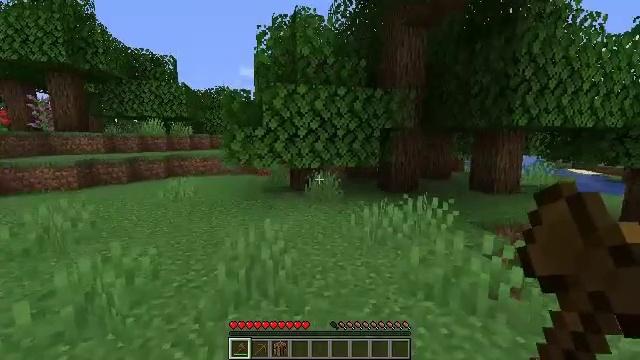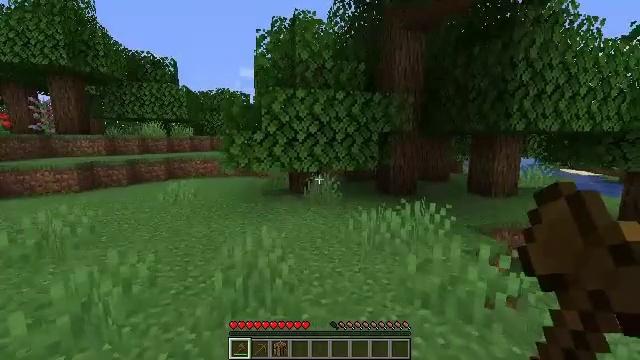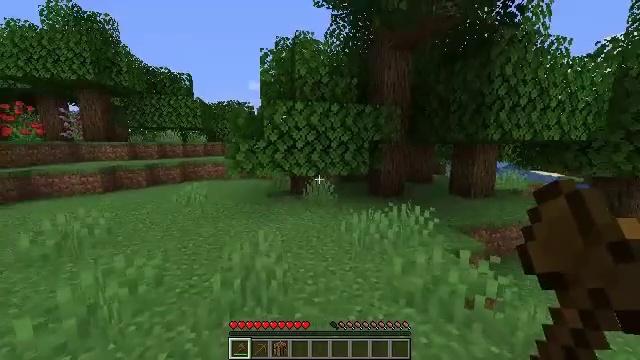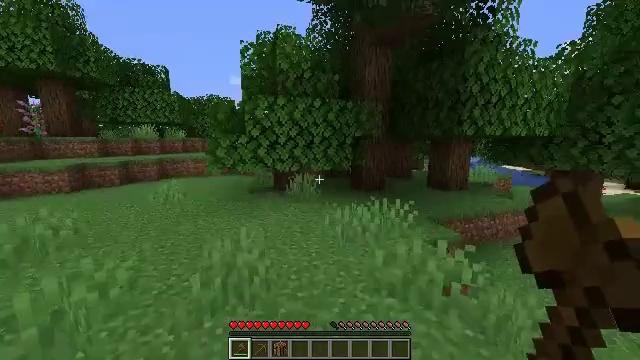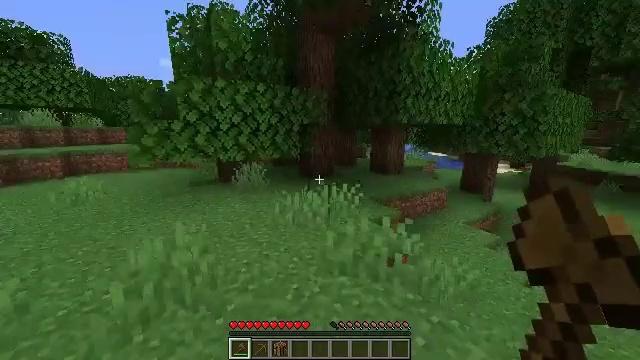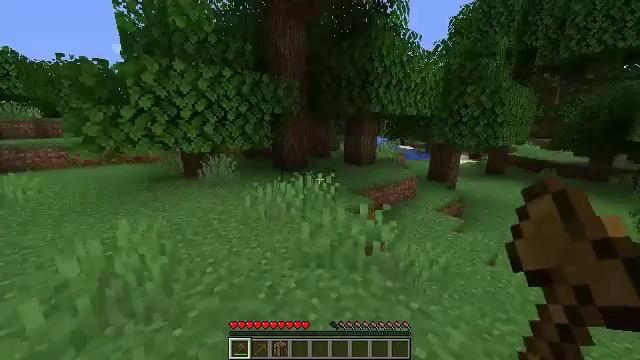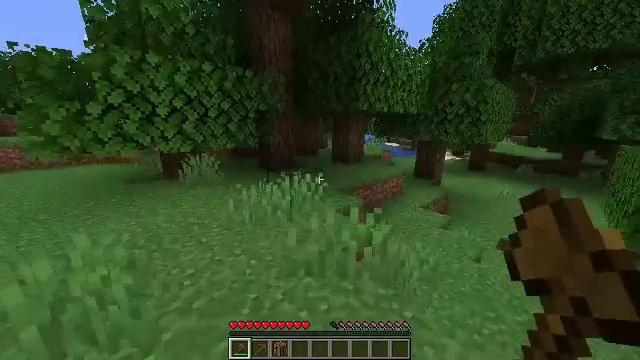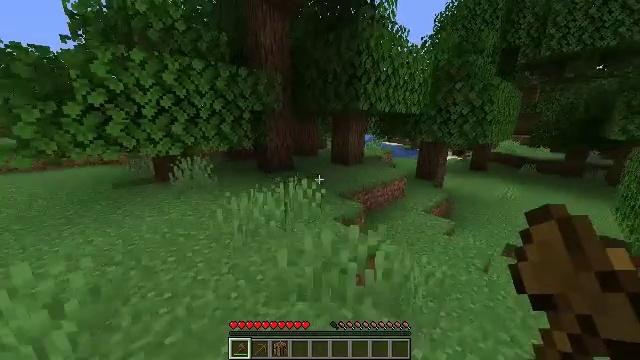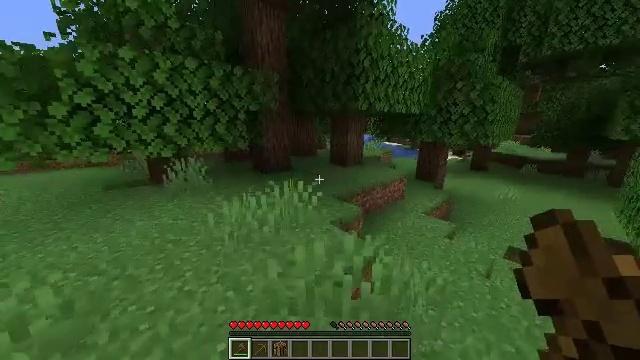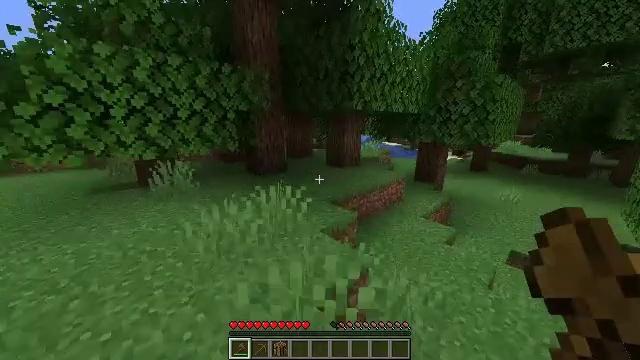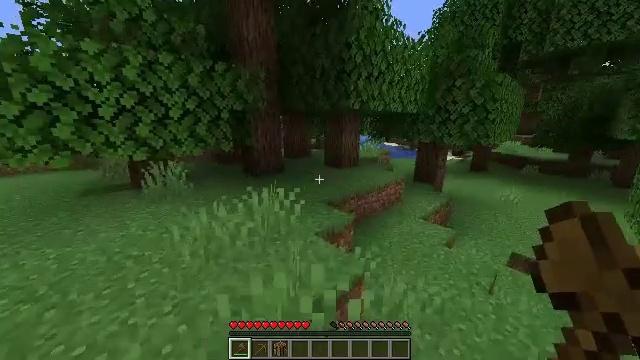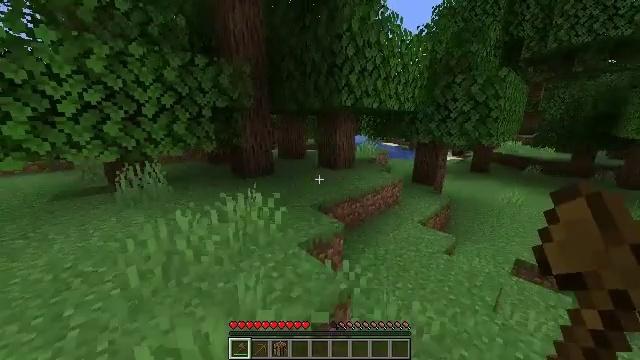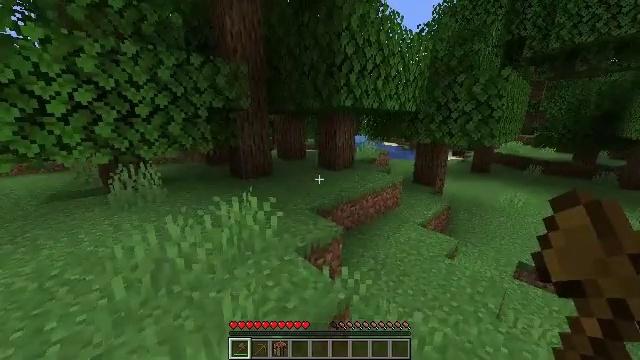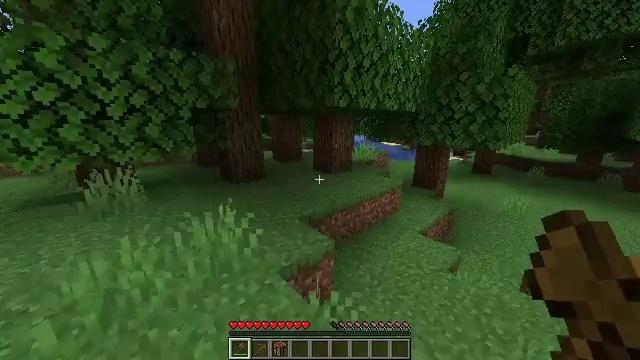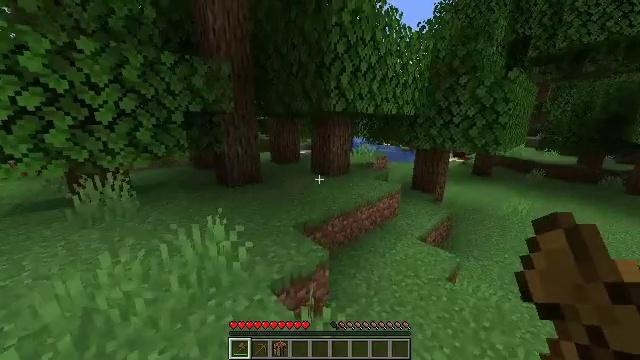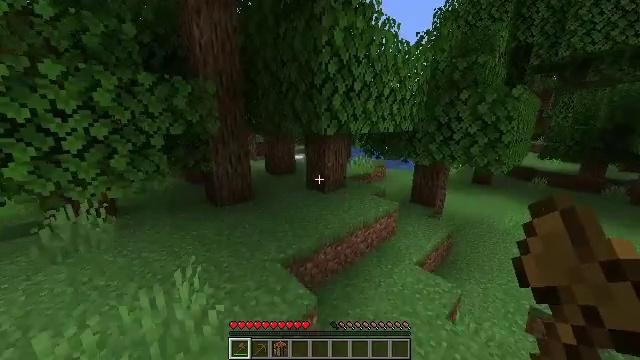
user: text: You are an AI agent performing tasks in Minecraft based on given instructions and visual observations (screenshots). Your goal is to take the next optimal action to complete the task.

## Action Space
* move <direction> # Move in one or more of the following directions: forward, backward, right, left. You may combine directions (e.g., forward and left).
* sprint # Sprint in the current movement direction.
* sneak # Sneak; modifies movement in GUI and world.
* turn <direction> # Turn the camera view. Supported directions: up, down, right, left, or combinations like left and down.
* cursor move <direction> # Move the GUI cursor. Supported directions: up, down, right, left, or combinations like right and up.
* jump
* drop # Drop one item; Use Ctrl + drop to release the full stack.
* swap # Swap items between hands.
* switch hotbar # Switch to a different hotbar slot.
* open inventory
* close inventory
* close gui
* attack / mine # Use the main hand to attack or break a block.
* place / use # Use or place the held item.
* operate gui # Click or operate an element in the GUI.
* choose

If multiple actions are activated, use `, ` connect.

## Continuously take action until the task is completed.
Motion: motion action
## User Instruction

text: Combat the chicken.
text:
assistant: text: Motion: move forward, sprint, jump
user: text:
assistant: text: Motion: move forward, sprint, jump
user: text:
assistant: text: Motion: move forward, sprint, turn right and down, jump
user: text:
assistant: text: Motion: move forward, sprint, turn right and down
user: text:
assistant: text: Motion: move forward, sprint, turn right and down
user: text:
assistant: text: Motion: move forward, sprint, turn right
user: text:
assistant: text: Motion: move forward and move right, sprint
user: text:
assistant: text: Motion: move forward and move right, sprint
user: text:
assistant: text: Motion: move forward and move right, sprint
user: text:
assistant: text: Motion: move forward and move right, sprint
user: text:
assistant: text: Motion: move forward, sprint
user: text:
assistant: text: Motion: move forward, sprint
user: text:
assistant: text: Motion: move forward and move right, sprint
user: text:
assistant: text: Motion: move forward and move right, sprint, jump
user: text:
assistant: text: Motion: move forward and move right, sprint, jump
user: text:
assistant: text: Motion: move forward and move right, sprint, jump
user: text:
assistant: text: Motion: move forward and move right, sprint, jump
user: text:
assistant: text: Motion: move forward and move right, sprint, jump
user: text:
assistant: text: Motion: move forward and move right, sprint, jump
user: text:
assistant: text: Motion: move forward and move right, sprint, jump
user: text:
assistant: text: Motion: move forward and move right, sprint, jump
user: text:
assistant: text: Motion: move forward and move right, sprint, jump
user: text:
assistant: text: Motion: move forward and move right, sprint, jump
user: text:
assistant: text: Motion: move forward and move right, sprint, jump
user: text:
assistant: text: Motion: move forward, sprint, jump
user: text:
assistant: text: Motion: move forward, sprint, turn left
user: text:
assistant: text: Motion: move forward, sprint, turn left and up
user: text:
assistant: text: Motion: move forward, sprint, turn left and up
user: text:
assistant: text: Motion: move forward, sprint, turn left, jump
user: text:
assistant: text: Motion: move forward, sprint, turn left, jump